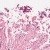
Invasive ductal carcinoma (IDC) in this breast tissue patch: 1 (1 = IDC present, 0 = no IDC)